Interaction volume radius: 5 \u00c5
Interaction volume height: 15 \u00c5
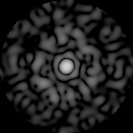
Disorder parameter: 0.8493